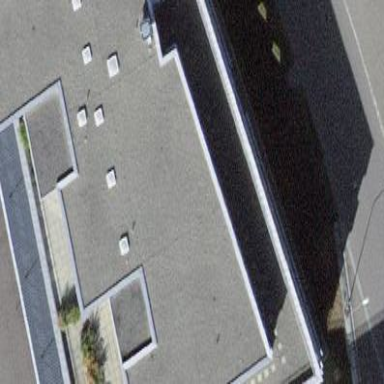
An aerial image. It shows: Commercial building.